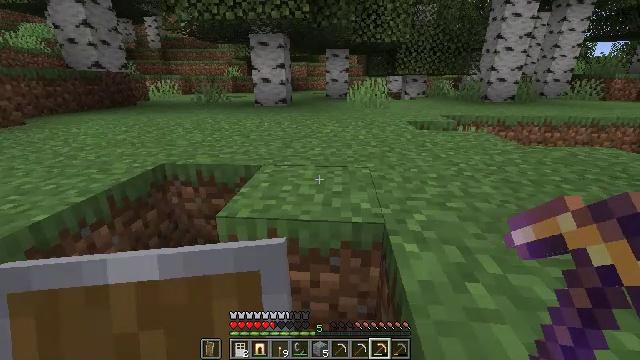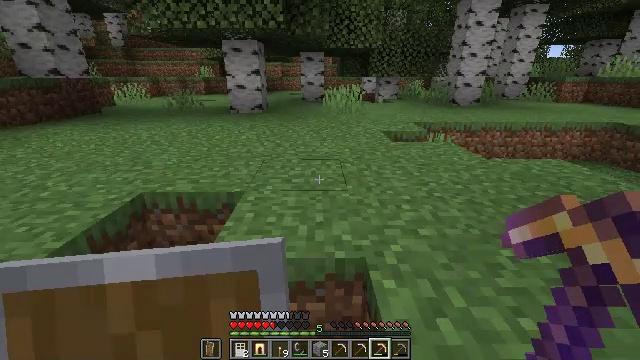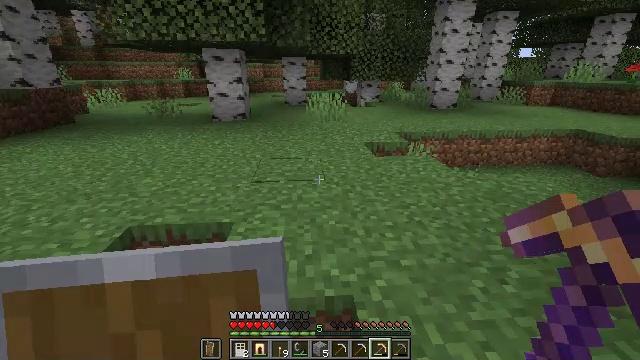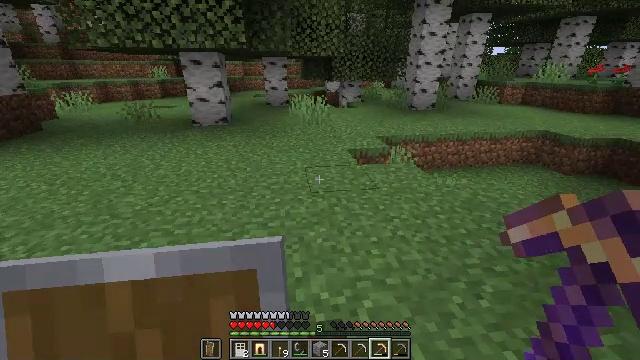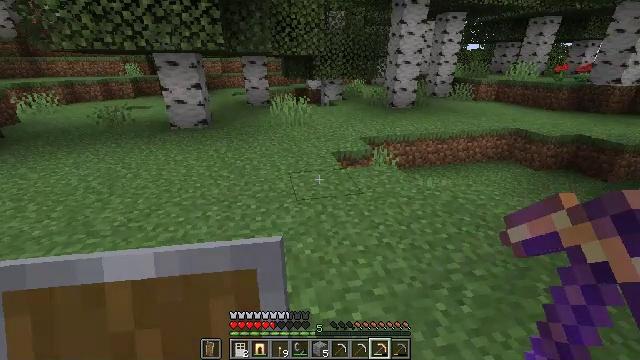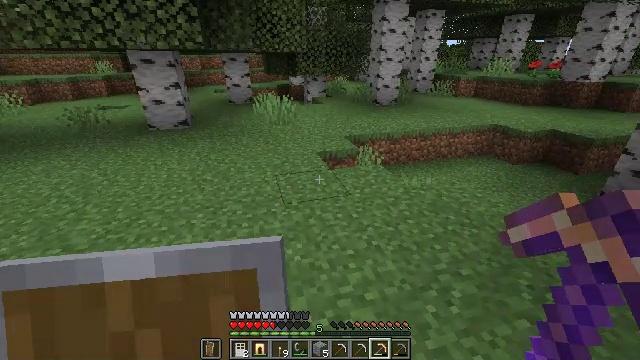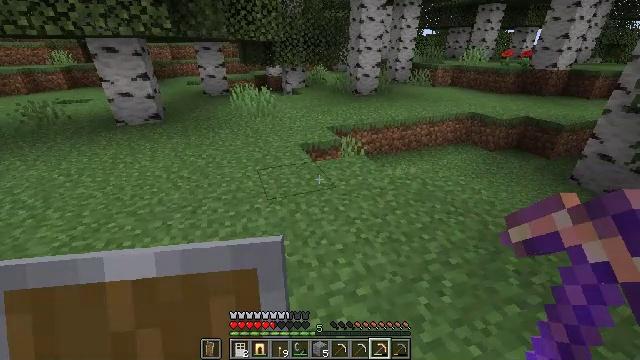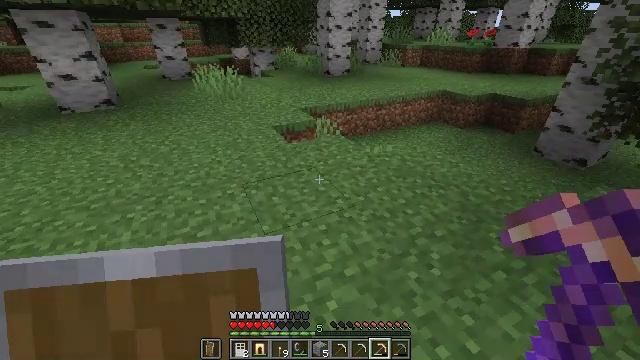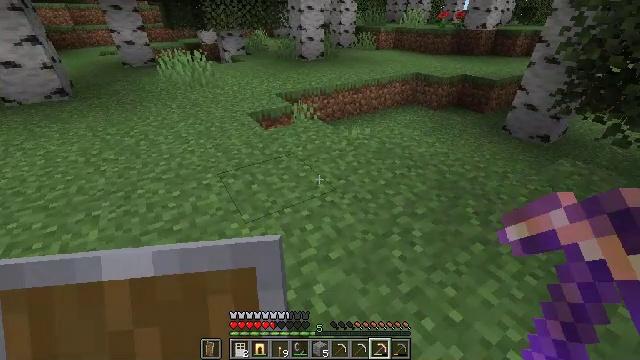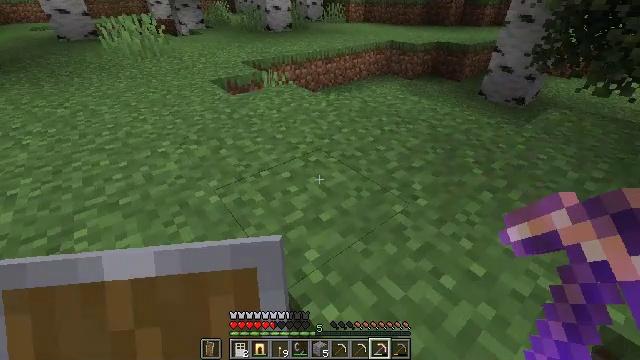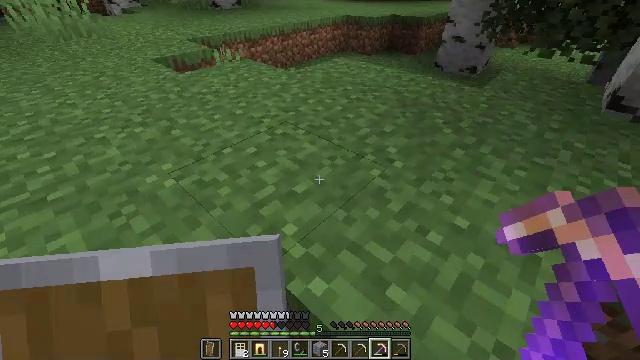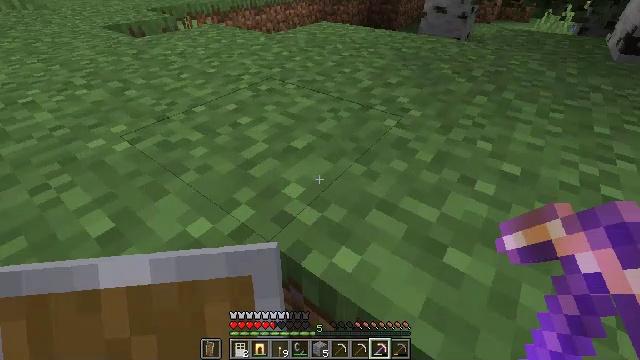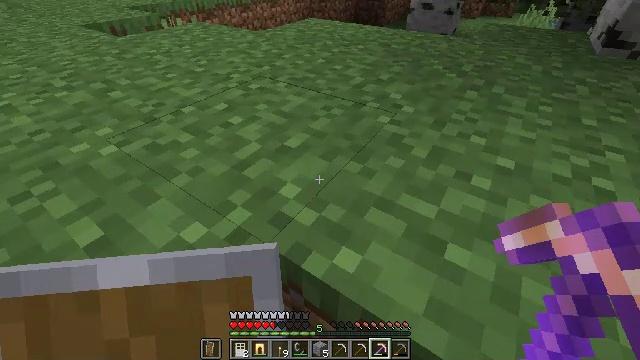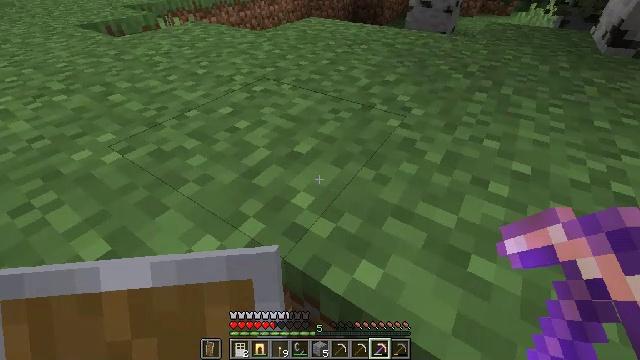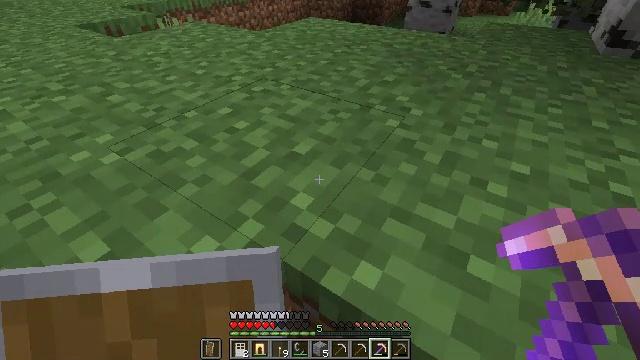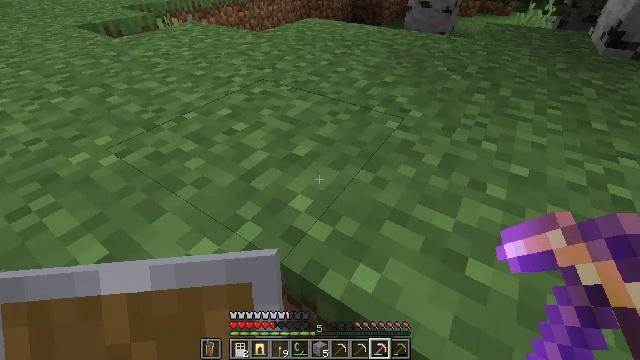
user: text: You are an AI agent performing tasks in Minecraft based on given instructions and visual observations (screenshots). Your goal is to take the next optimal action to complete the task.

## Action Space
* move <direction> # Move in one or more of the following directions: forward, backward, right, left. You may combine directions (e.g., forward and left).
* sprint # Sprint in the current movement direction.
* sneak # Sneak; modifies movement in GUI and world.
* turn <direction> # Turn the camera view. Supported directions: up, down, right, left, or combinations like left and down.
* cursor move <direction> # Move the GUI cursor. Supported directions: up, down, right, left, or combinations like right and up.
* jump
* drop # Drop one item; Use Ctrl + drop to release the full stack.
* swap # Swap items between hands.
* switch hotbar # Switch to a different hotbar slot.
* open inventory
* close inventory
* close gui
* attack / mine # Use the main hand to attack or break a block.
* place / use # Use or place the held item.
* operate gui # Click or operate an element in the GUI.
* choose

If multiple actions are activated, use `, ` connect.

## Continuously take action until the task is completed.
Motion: motion action
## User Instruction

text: Harvest grass block to clear the area.
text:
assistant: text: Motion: move forward, turn right, jump
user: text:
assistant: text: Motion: move forward, turn right, jump
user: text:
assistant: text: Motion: move forward, turn right and down, jump
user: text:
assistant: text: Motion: move forward, turn right and down, jump
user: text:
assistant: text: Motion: move forward, turn right, jump
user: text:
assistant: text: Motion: move forward, turn right and down, jump
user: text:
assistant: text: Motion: move forward, turn right and down, jump
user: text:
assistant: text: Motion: move forward, turn right and down
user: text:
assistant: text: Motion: move forward, turn right and down
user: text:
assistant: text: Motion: move forward, turn right and down
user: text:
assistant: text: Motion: move forward, turn right and down
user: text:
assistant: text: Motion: move forward, turn right
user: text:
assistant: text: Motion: move forward
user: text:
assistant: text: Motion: move forward
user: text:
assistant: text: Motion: move forward
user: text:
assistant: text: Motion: move forward
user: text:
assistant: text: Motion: move forward, jump
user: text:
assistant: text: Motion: move forward, jump
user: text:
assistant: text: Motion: move forward, jump
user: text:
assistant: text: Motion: move forward, jump
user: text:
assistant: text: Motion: move forward, jump
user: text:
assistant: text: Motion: move forward
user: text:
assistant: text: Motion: move forward, turn up
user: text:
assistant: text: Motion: move forward
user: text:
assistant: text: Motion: move forward
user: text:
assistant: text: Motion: move forward
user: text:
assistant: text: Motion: move forward
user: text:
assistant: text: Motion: move forward
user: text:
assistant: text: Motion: move forward
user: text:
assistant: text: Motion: move forward